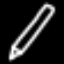
Label: pencil